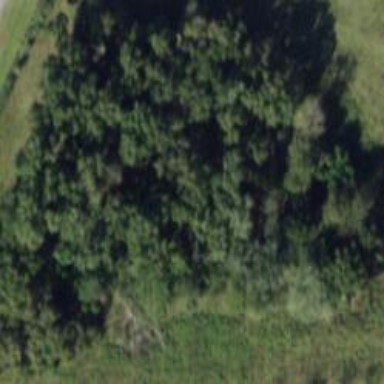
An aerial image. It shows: Mixed woodland with various types of leaves.